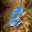
Label: 8